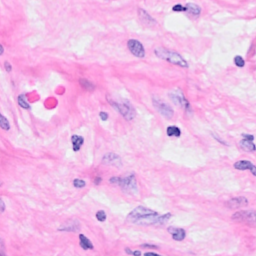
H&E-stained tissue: Breast